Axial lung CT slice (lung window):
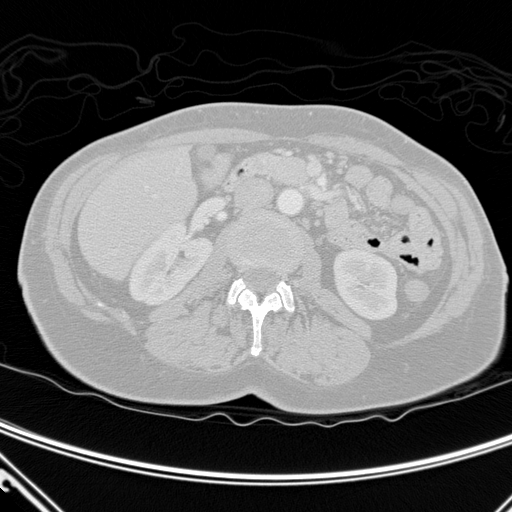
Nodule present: no